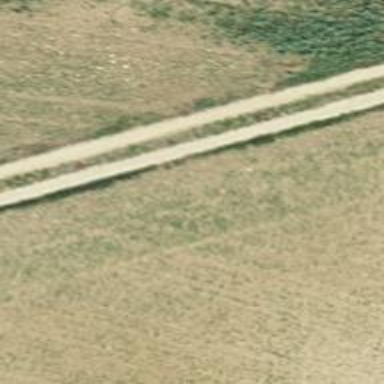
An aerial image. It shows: Gravel track with grade 2 quality.